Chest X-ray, PA view. Patient: 58 years old, sex F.
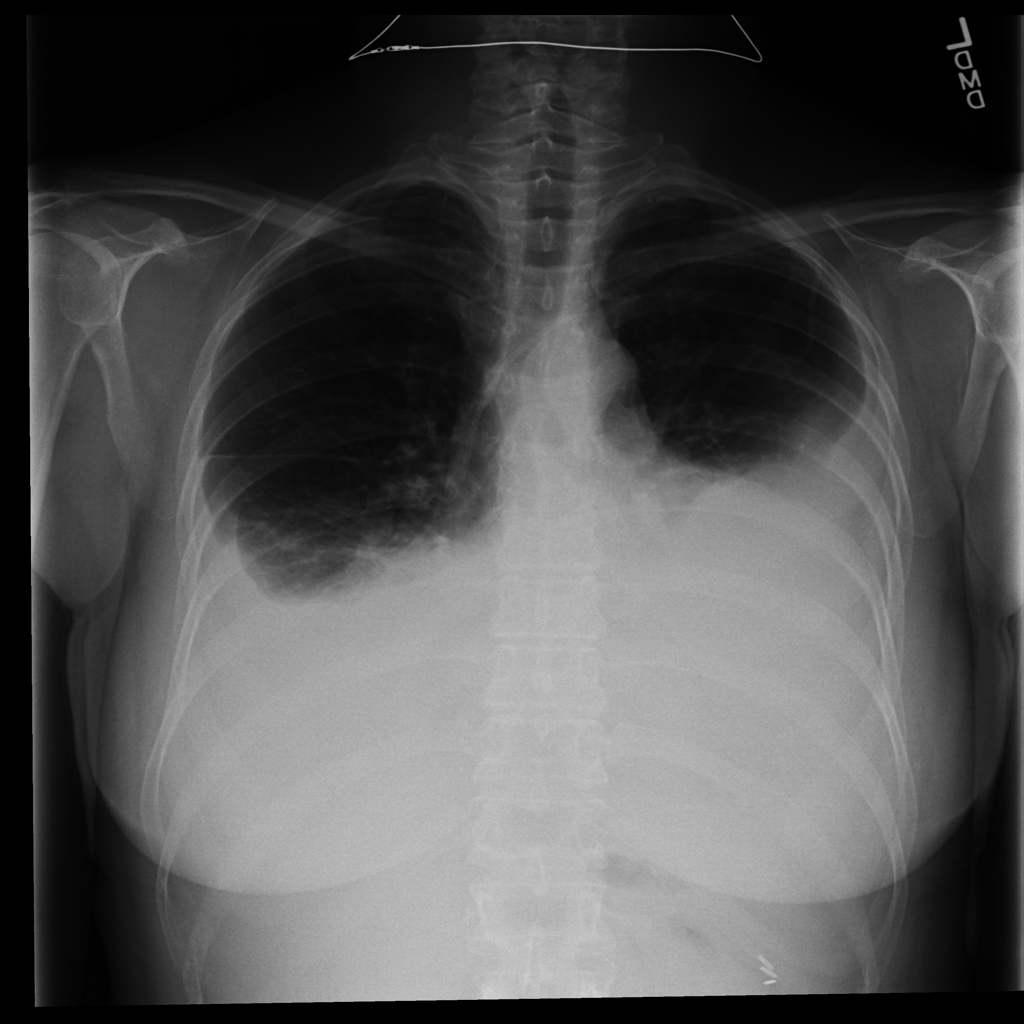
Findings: Atelectasis, Consolidation, Effusion, Mass